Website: crate-barrel
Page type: payment
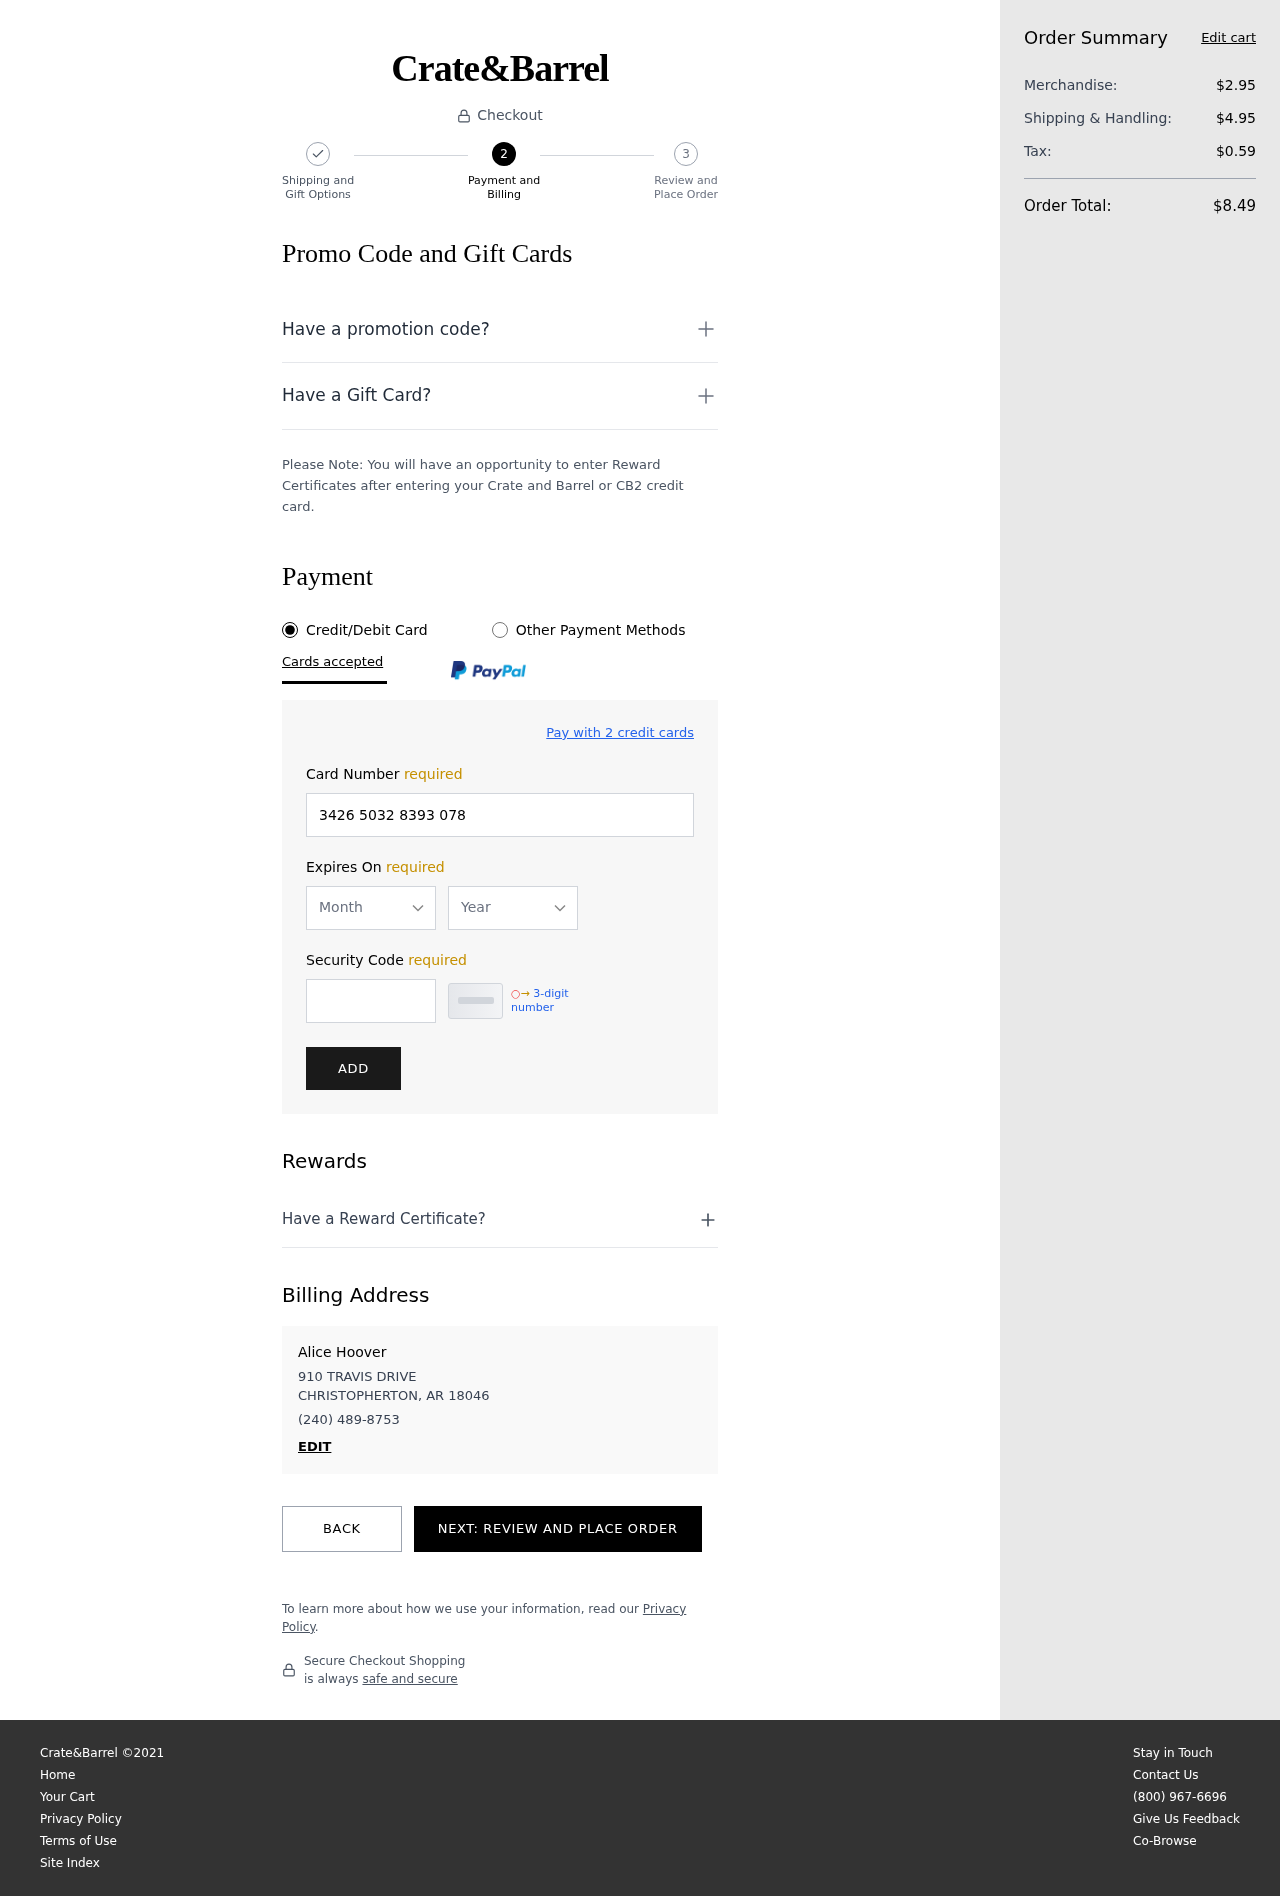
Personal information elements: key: PII_CARD_EXPIRY_MONTH
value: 06
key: PII_CARD_EXPIRY_YEAR
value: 26
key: PII_CITY_STATE_ZIP
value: CHRISTOPHERTON, AR 18046
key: PII_FULLNAME
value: Alice Hoover
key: PII_PHONE
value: (240) 489-8753
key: PII_STREET
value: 910 TRAVIS DRIVE
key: PII_CARD_NUMBER
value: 3426 5032 8393 078
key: PII_CARD_CVV
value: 2353
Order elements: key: ORDER_SUBTOTAL
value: $2.95
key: ORDER_SHIPPING_COST
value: $4.95
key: ORDER_TAX
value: $0.59
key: ORDER_TOTAL
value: $8.49